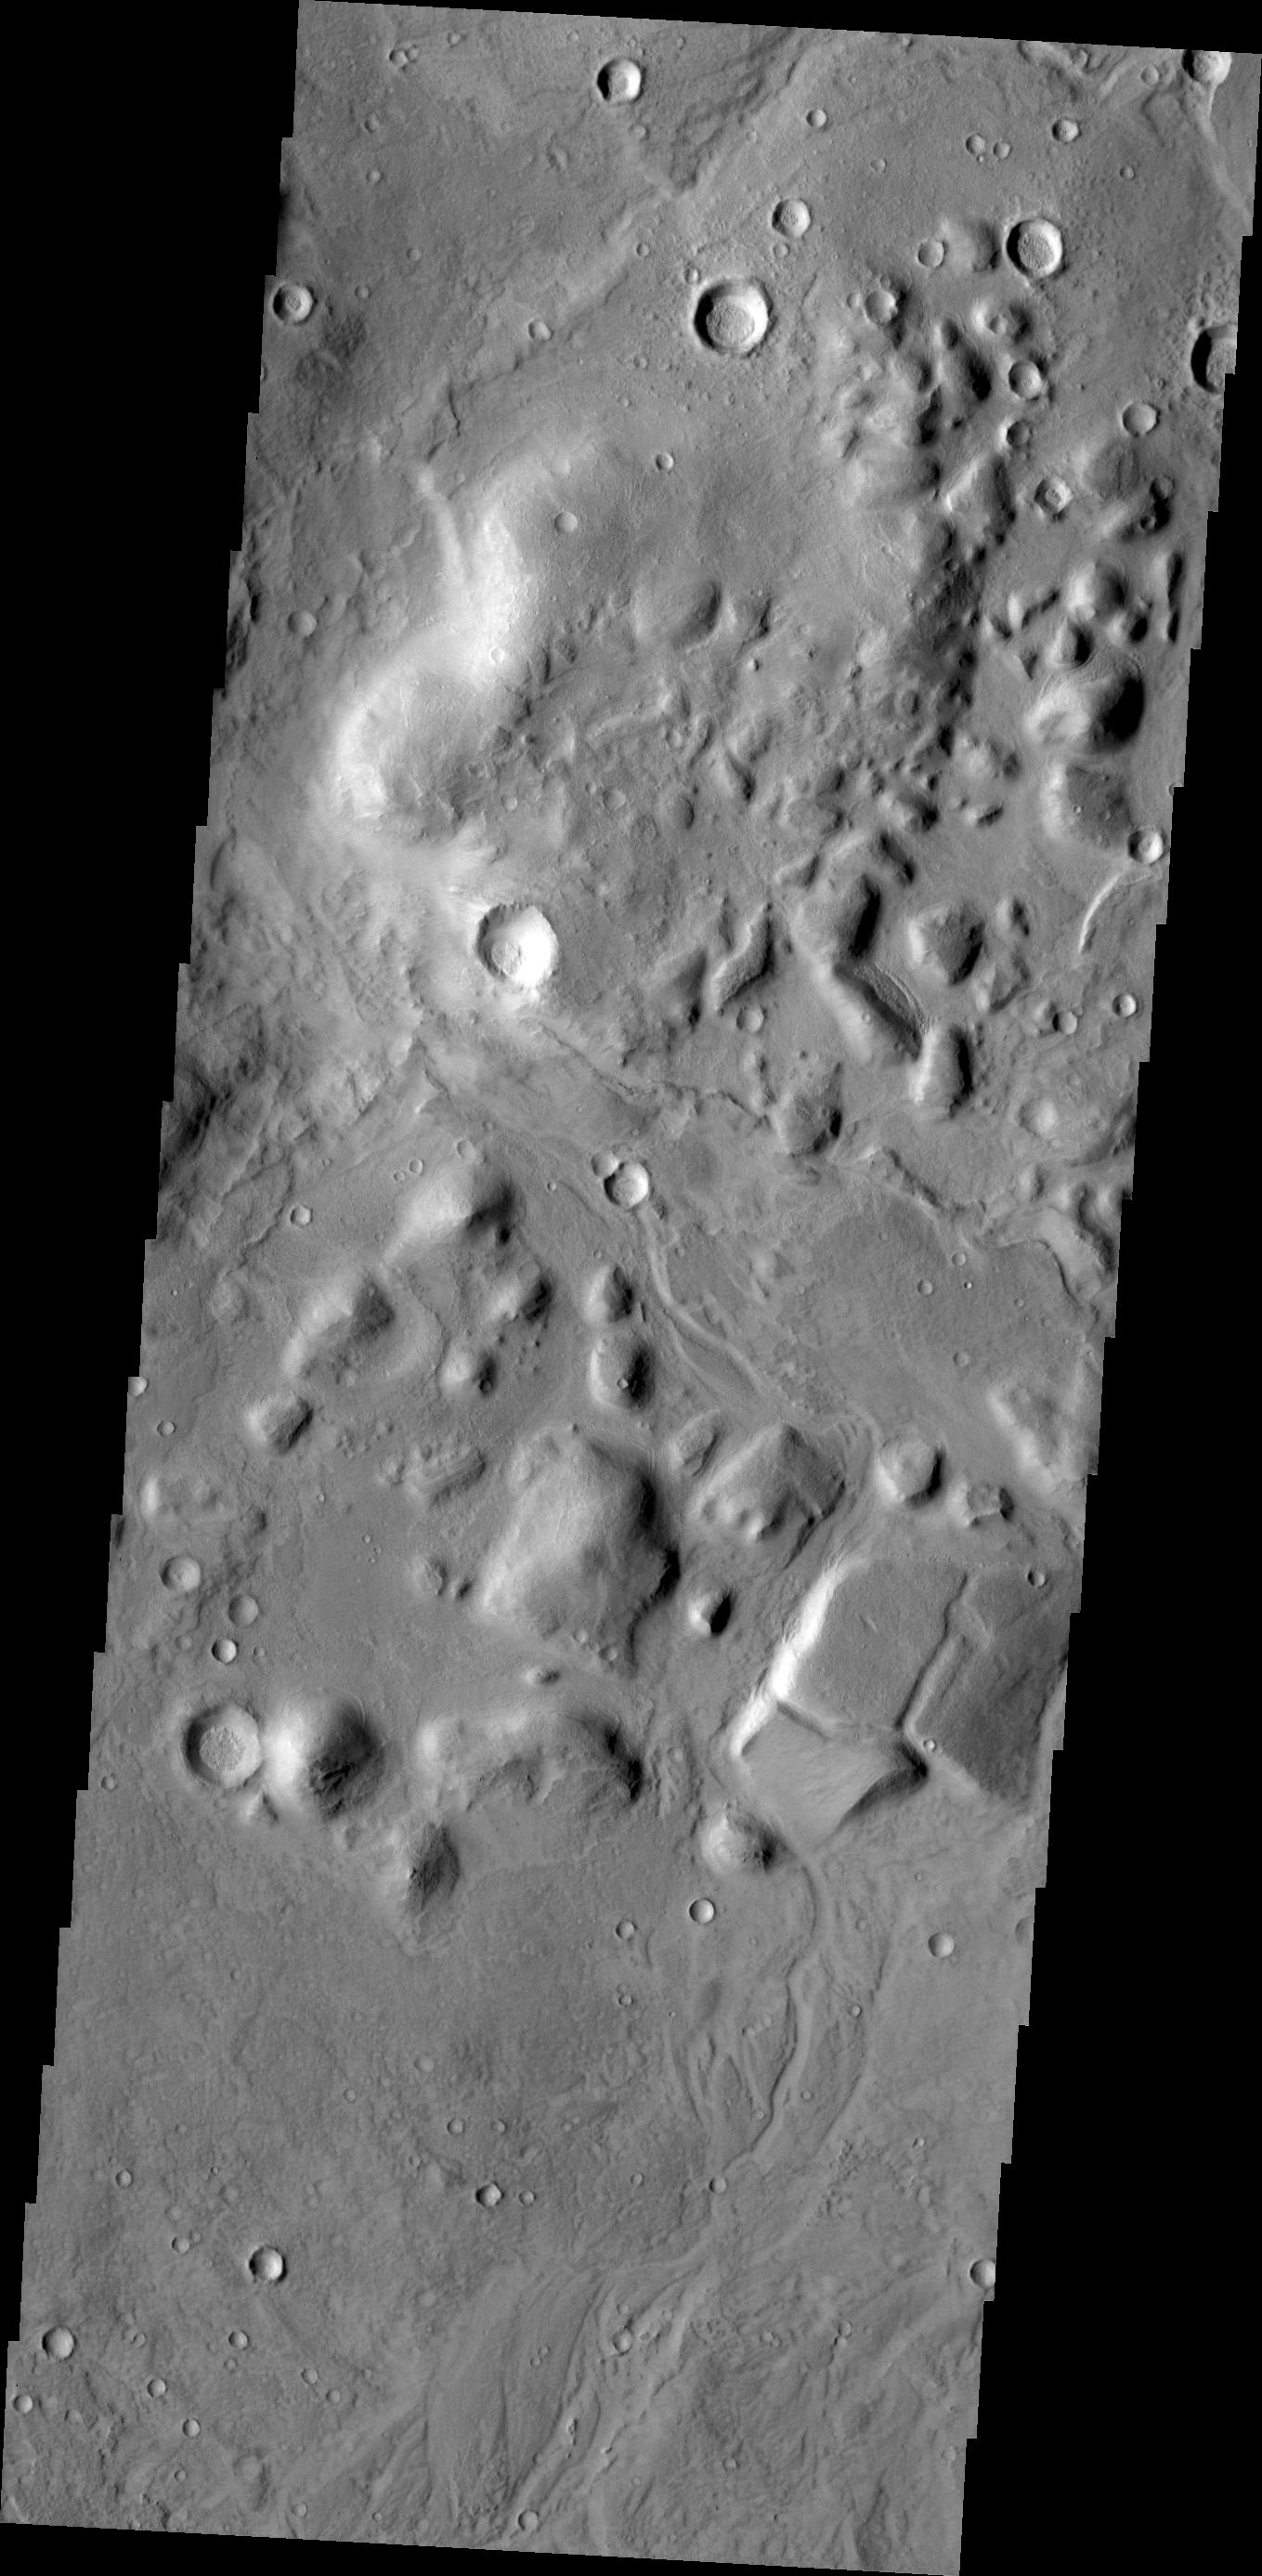
Highland Margin Mars, 2001 Mars Odyssey